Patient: sex M, age 69
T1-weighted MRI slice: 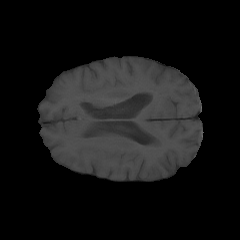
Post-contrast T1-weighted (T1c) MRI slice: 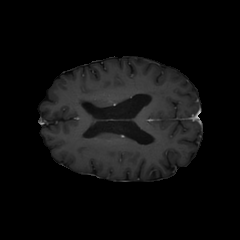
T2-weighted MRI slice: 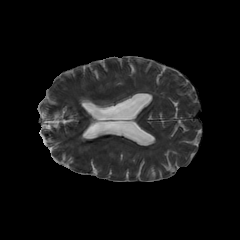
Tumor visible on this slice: no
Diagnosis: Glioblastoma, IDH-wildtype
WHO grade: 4